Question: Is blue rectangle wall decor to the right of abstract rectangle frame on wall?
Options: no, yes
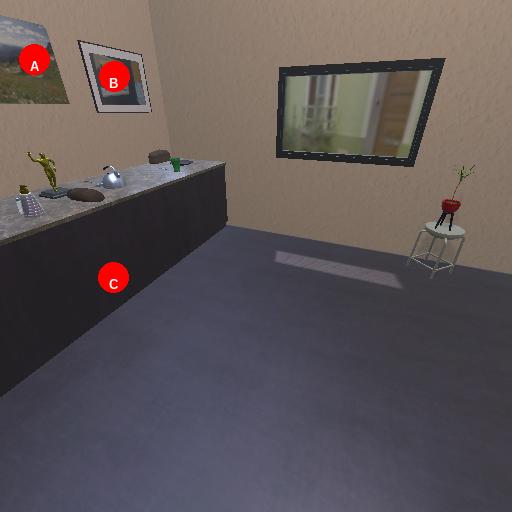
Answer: no